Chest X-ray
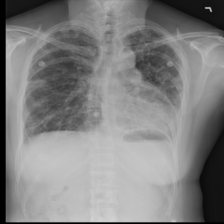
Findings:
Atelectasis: negative
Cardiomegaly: negative
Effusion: negative
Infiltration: positive
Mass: negative
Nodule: negative
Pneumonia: negative
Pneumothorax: negative
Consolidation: negative
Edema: negative
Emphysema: negative
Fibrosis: positive
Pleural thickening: negative
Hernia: negative